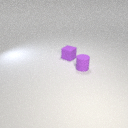
small purple rubber cylinder in front of small purple rubber cube